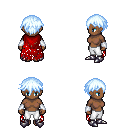
a pixel art fantasy rpg character, female body template, human, dark skin, red tattered cape, white pants, white cyan short bangs hairstyle, white cloth bracers, metal boots, four views (front, back, left, right), 2x2 character sprite sheet, small pixel art, hard edges, no anti-aliasing